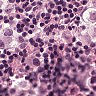
Metastatic tissue present: no